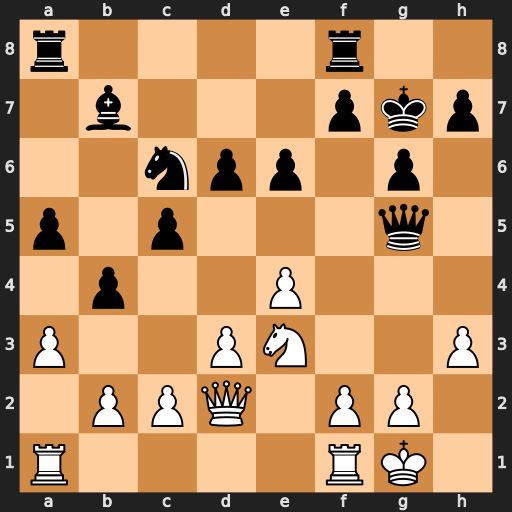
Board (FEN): r4r2/1b3pkp/2npp1p1/p1p3q1/1p2P3/P2PN2P/1PPQ1PP1/R4RK1
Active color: w
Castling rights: -
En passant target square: -
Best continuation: Nf5+ Kf6 f4